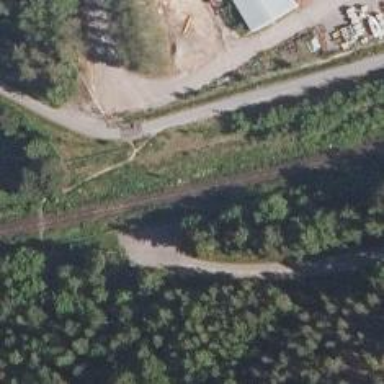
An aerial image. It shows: Railway signal.